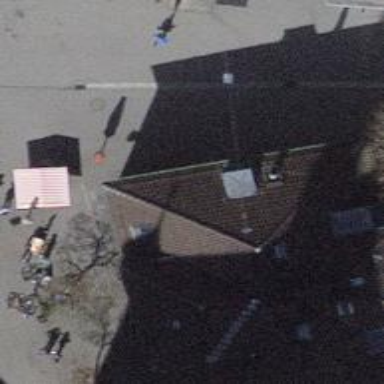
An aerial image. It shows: Café.